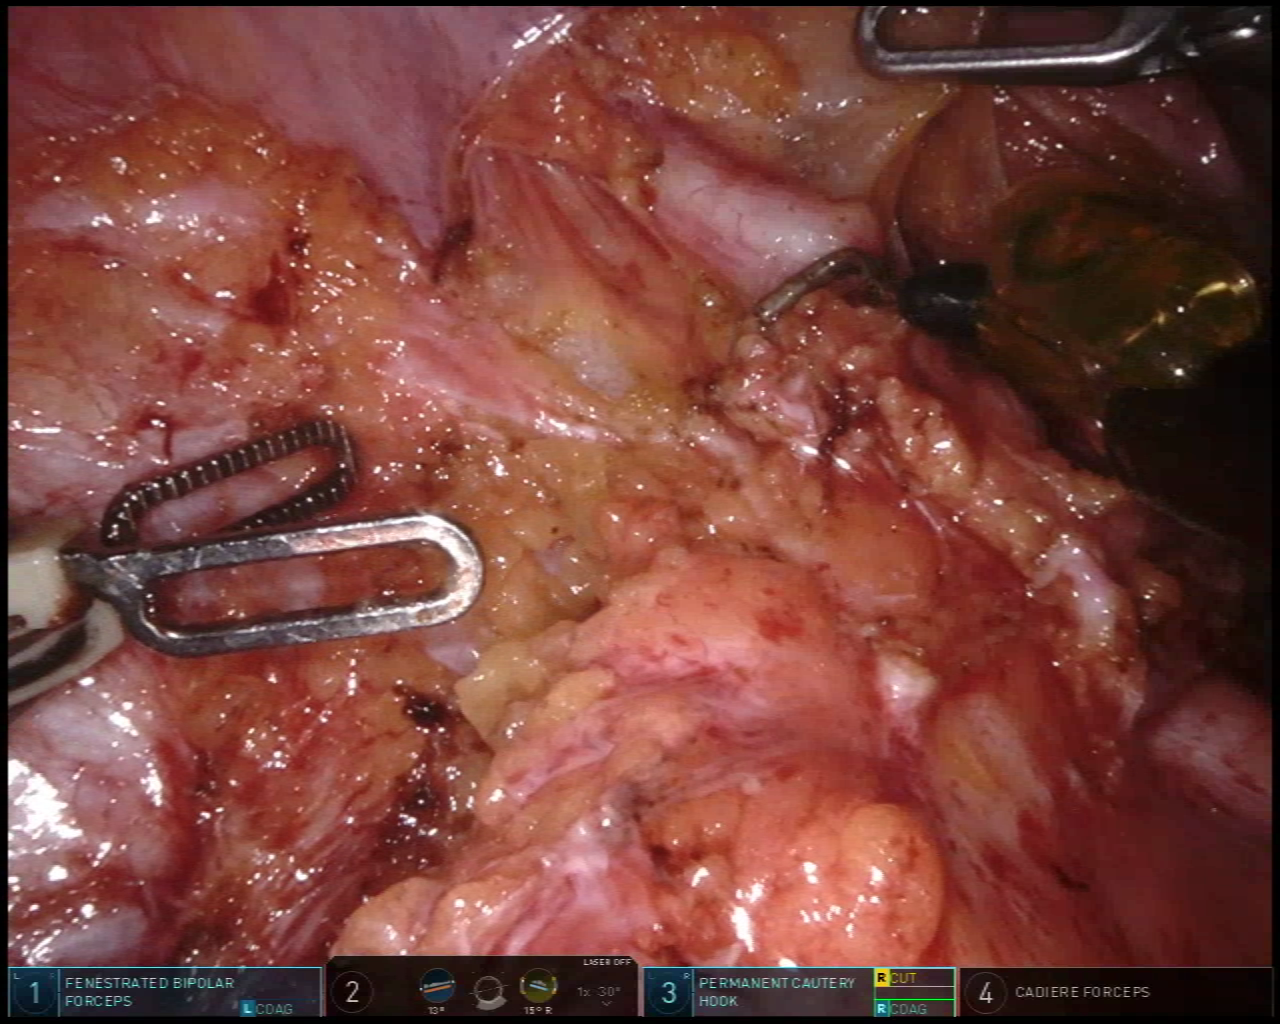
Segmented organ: ureter
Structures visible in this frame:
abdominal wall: yes
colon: yes
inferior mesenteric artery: no
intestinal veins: no
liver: no
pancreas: no
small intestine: no
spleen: no
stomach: no
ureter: yes
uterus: no
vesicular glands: no